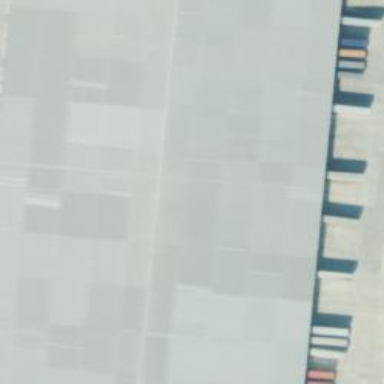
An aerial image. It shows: Warehouse building.